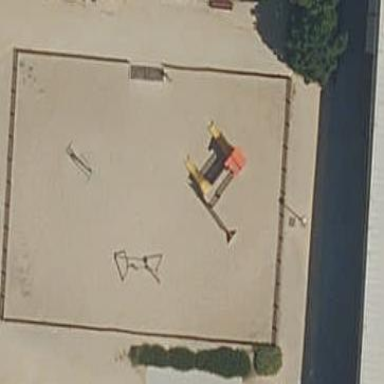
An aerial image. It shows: Playground area for leisure land.